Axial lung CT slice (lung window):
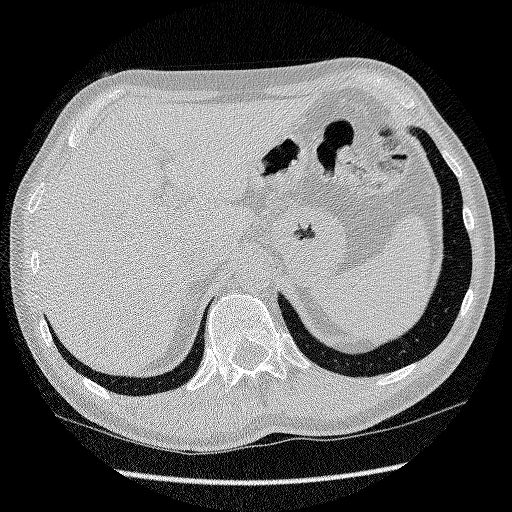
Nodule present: no